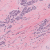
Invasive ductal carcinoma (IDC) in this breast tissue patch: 1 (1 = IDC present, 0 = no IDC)